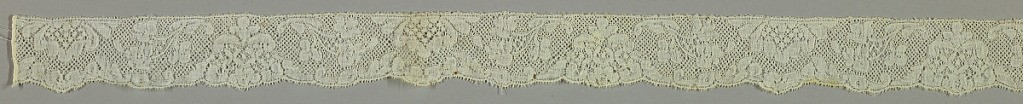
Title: Edging
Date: mid-18th century
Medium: Technique: bobbin lace
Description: Bobbin lace double edge, symmetrical floral; mid-18th century Valenciennes Fond